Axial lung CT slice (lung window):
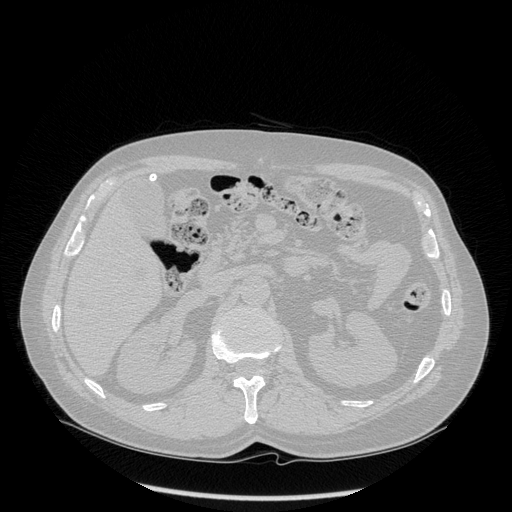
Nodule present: no